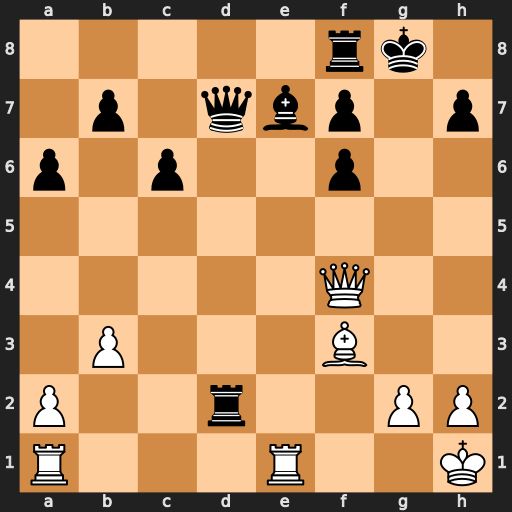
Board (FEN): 5rk1/1p1qbp1p/p1p2p2/8/5Q2/1P3B2/P2r2PP/R3R2K
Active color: w
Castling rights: -
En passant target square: -
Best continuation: Rxe7 Qxe7 Qxd2